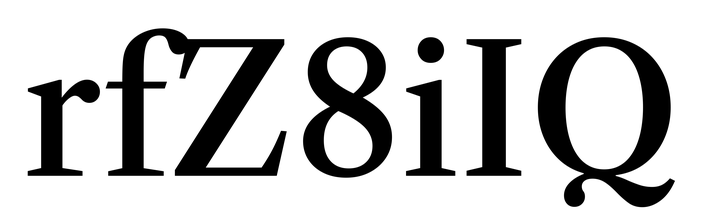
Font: LibreCaslonText_Medium